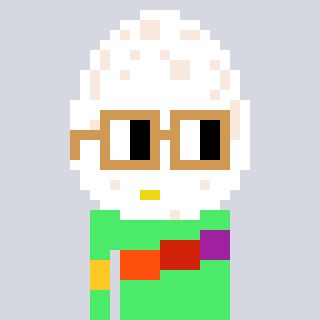
a pixel art character with square brown glasses, a egg-shaped head and a teal-colored body on a cool background